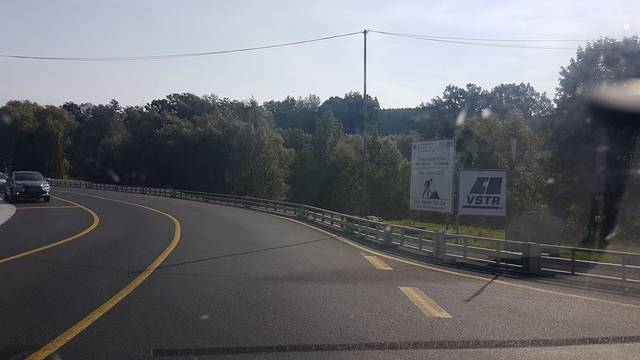
Region: Germany
Coordinates: 50.229, 11.319